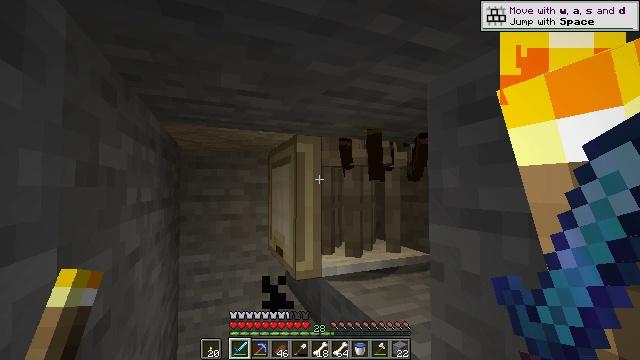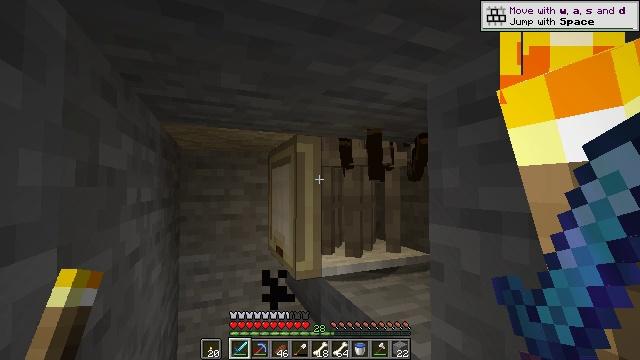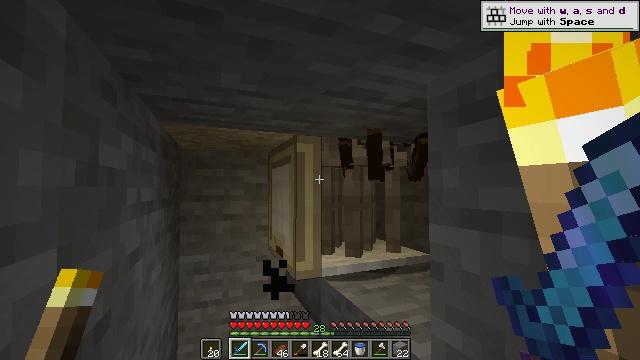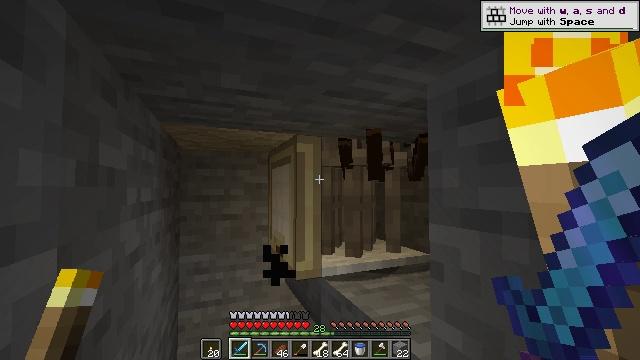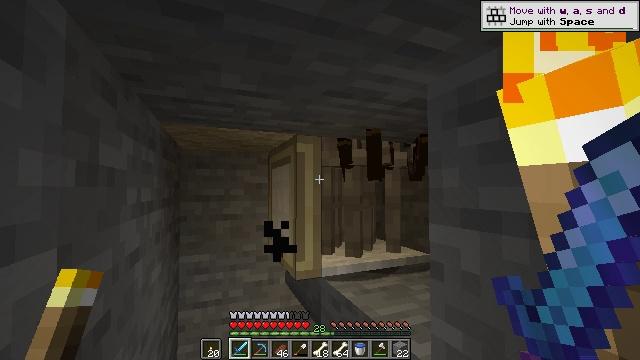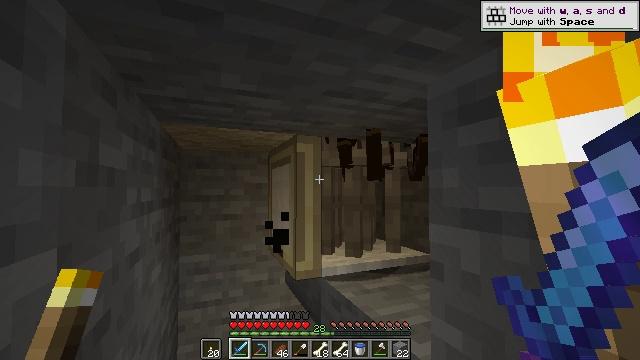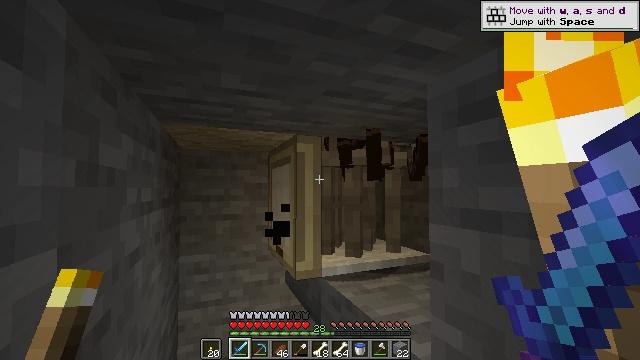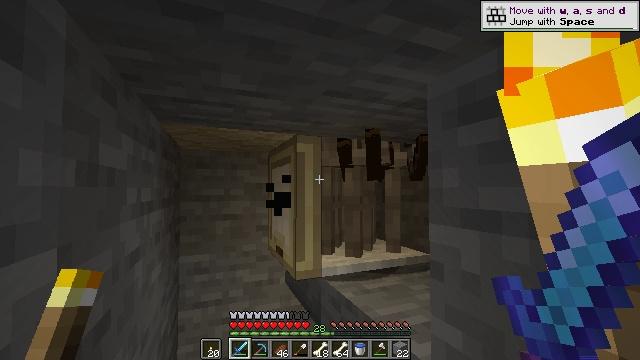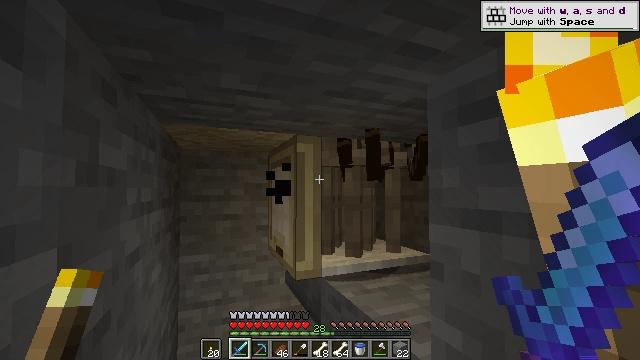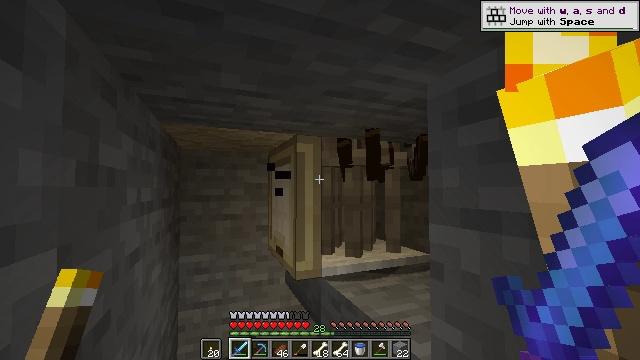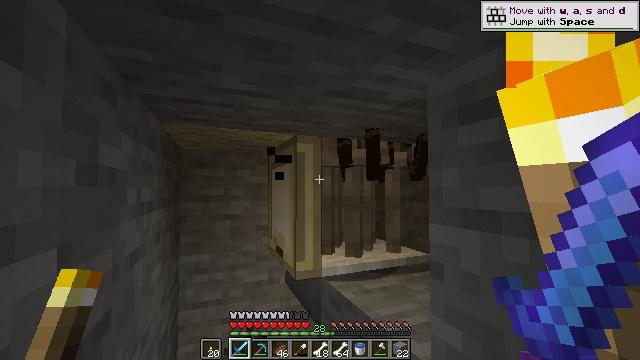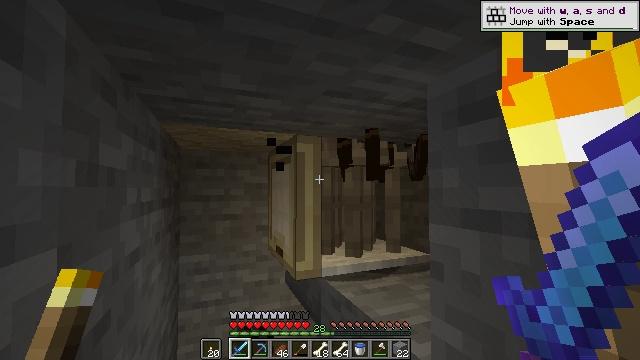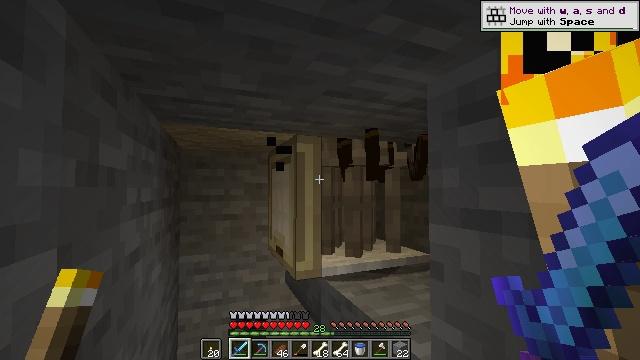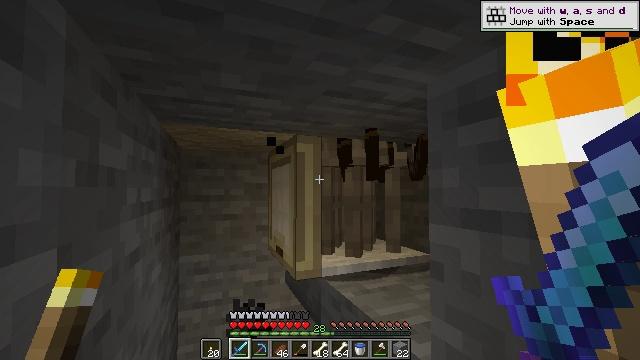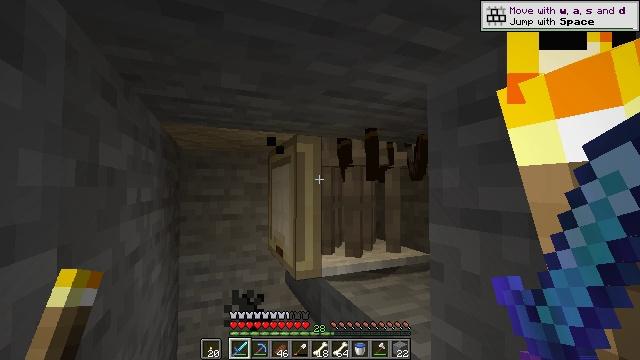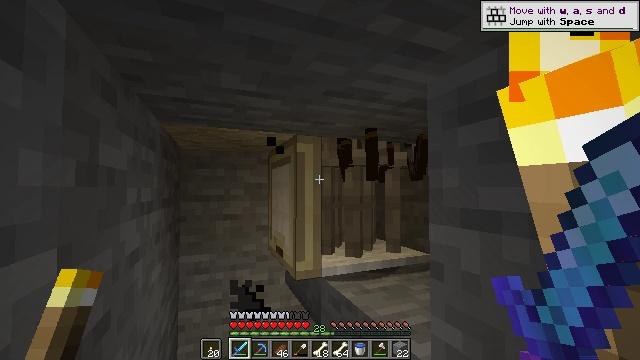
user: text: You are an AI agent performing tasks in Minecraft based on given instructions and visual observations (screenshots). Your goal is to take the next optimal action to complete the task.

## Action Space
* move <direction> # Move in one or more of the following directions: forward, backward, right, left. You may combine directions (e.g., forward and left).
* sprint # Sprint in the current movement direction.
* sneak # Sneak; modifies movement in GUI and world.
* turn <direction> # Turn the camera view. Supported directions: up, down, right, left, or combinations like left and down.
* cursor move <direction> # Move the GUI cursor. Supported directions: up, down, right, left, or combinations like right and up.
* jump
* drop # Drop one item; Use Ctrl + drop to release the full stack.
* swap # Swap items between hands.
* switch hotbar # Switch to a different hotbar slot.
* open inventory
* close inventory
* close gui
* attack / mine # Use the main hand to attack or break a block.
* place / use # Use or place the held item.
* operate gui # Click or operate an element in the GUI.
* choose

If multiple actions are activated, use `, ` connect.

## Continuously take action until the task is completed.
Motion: motion action
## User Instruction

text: Kill mobs.
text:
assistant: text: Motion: no_op
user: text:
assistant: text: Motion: no_op
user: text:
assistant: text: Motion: no_op
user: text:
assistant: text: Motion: no_op
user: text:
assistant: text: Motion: no_op
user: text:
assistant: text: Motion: no_op
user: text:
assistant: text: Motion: no_op
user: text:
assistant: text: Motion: no_op
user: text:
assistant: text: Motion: no_op
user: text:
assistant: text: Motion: no_op
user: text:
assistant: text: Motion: no_op
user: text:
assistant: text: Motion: no_op
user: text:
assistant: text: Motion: no_op
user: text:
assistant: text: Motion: no_op
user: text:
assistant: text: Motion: no_op
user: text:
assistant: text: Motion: no_op
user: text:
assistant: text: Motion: no_op
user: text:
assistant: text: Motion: no_op
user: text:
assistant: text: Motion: no_op
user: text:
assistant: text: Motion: no_op
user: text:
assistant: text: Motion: no_op
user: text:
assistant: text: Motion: no_op
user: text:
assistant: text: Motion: no_op
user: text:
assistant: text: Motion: no_op
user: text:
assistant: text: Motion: no_op
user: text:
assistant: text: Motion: no_op
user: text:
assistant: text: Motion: no_op
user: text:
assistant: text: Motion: no_op
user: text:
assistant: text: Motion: no_op
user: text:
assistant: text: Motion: no_op